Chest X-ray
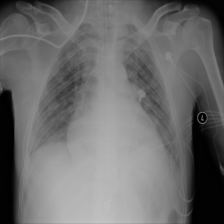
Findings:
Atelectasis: negative
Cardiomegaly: negative
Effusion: negative
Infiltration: positive
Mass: negative
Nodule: negative
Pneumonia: negative
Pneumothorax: negative
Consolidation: positive
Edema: negative
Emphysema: negative
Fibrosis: negative
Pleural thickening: negative
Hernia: negative